Field crop: maize
Growth stage: 2
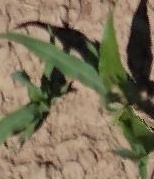
Species: maize